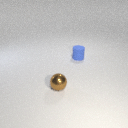
small brown metal sphere in front of small blue rubber cylinder